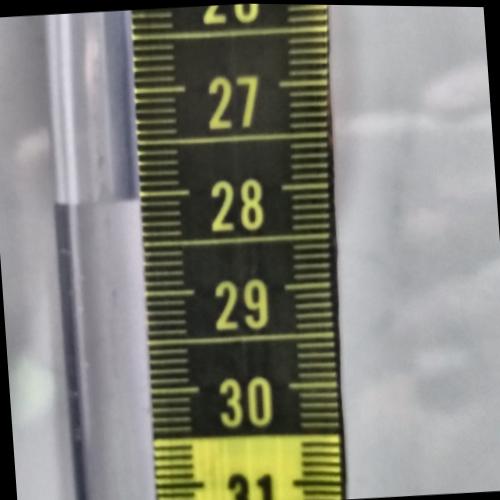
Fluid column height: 28.1 cm